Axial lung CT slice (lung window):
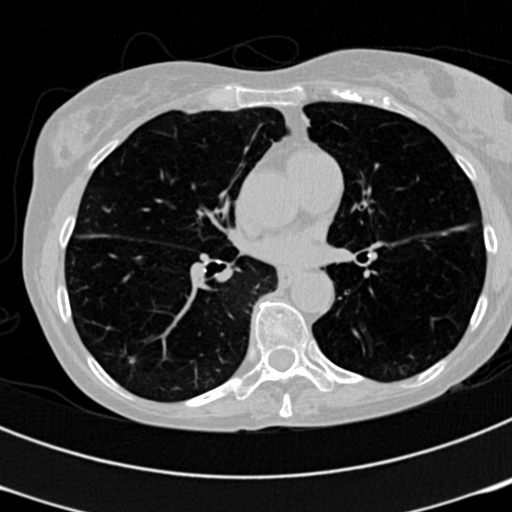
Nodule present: yes
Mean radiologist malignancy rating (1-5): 4.25